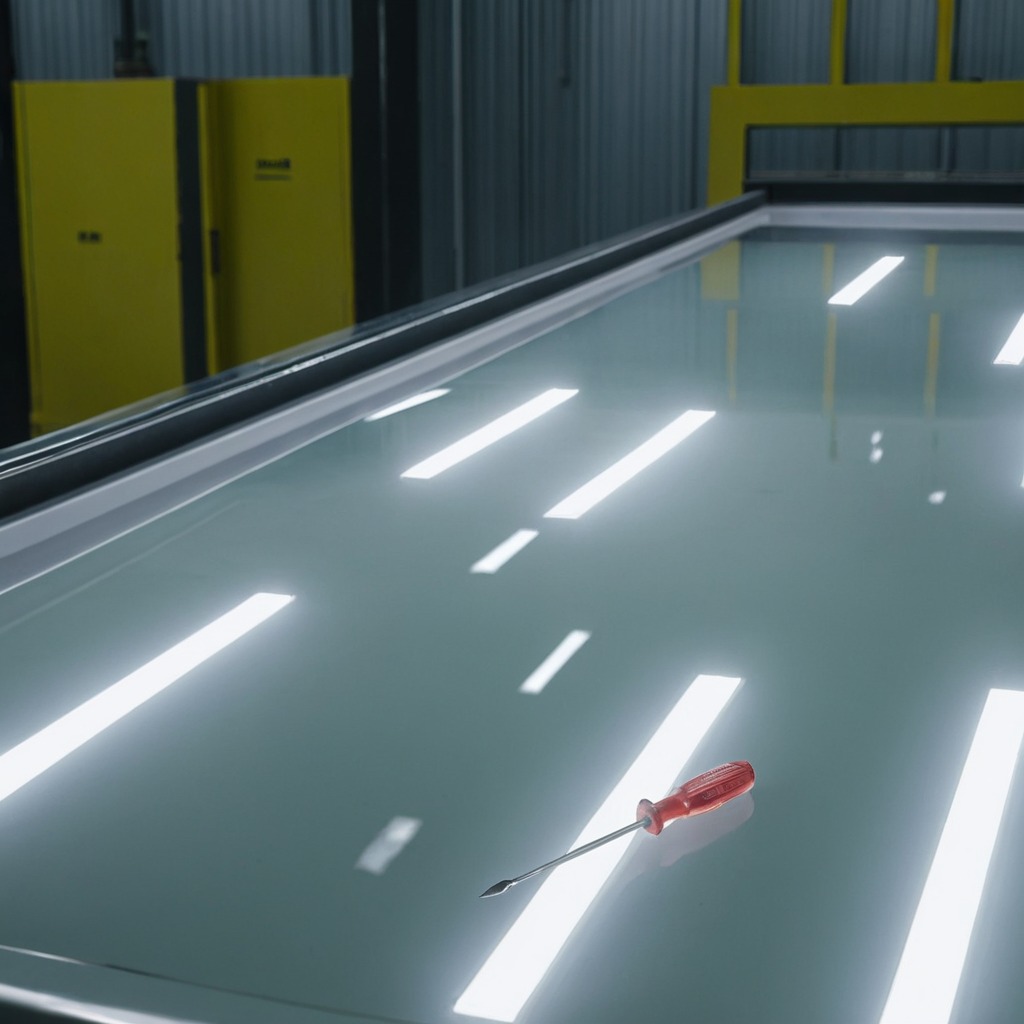
A screwdriver is lying on the high-gloss table in the ship maintenance bay.